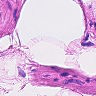
Metastatic tissue present: no